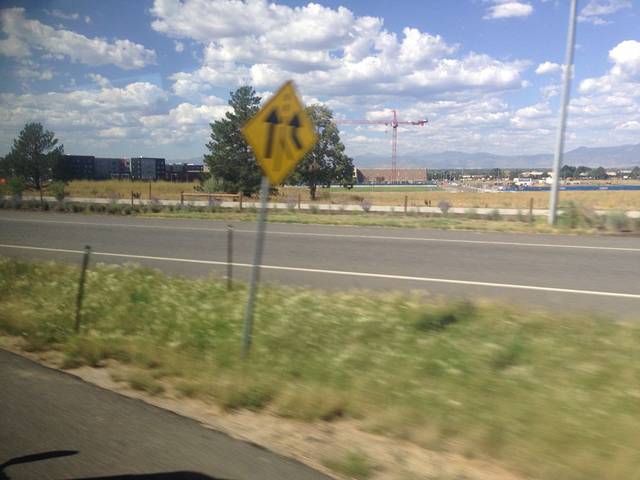
Region: United States
Coordinates: 39.862, -105.056